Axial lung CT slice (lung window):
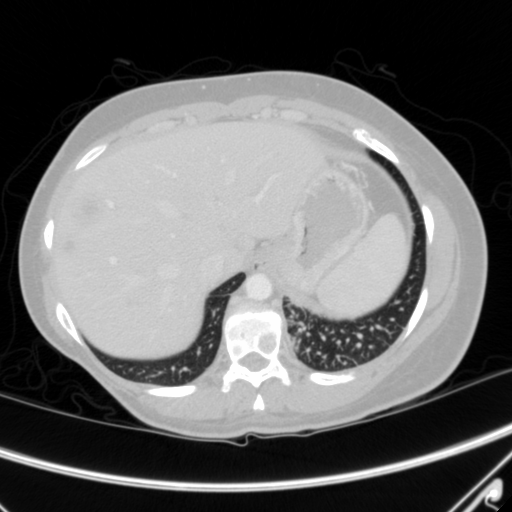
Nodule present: no